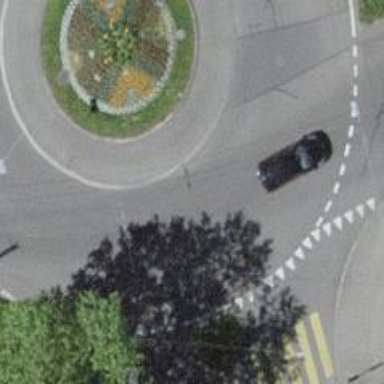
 featuring roundabout junction and separate sidewalk. Trolley wires are installed along the road."